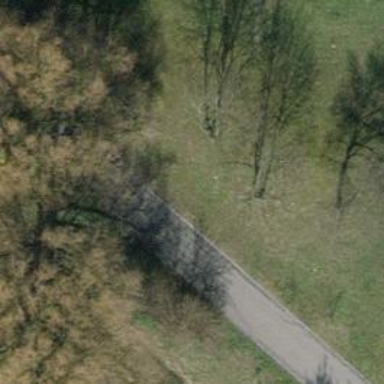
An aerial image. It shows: Urban tree adding natural touch to the cityscape.